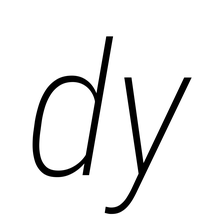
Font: Roboto-Italic_Condensed_ExtraLight_Italic